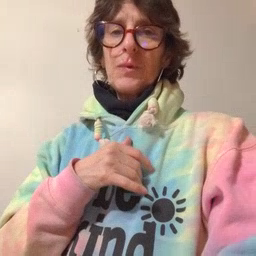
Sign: taste